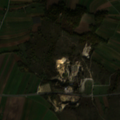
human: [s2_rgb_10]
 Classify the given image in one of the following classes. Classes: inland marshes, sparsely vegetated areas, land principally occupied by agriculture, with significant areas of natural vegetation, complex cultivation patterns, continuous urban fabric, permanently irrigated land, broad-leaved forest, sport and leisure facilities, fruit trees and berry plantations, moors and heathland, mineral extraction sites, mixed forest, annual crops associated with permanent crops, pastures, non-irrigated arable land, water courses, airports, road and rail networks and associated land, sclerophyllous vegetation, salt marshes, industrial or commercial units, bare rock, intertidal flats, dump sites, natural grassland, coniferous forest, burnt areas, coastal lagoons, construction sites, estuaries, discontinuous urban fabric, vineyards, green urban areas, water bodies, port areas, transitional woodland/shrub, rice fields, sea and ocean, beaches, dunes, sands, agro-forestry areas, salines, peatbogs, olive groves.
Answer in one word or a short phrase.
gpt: non-irrigated arable land, vineyards, pastures, land principally occupied by agriculture, with significant areas of natural vegetation